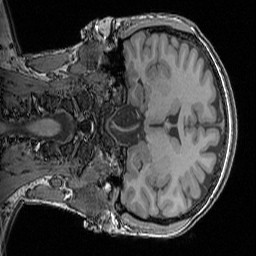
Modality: T1w
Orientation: coronal
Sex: female
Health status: ill
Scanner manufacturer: siemens
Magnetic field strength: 3 T
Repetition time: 1.57 s
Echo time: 0.00342 s